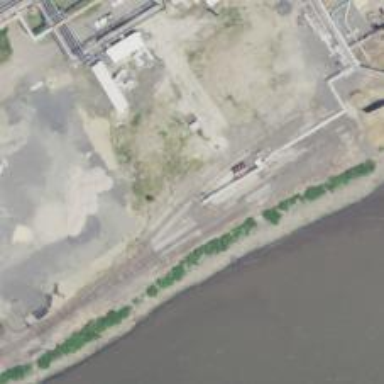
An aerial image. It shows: Rail spur service.